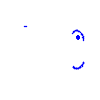
Particle: proton